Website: apple
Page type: billing-address
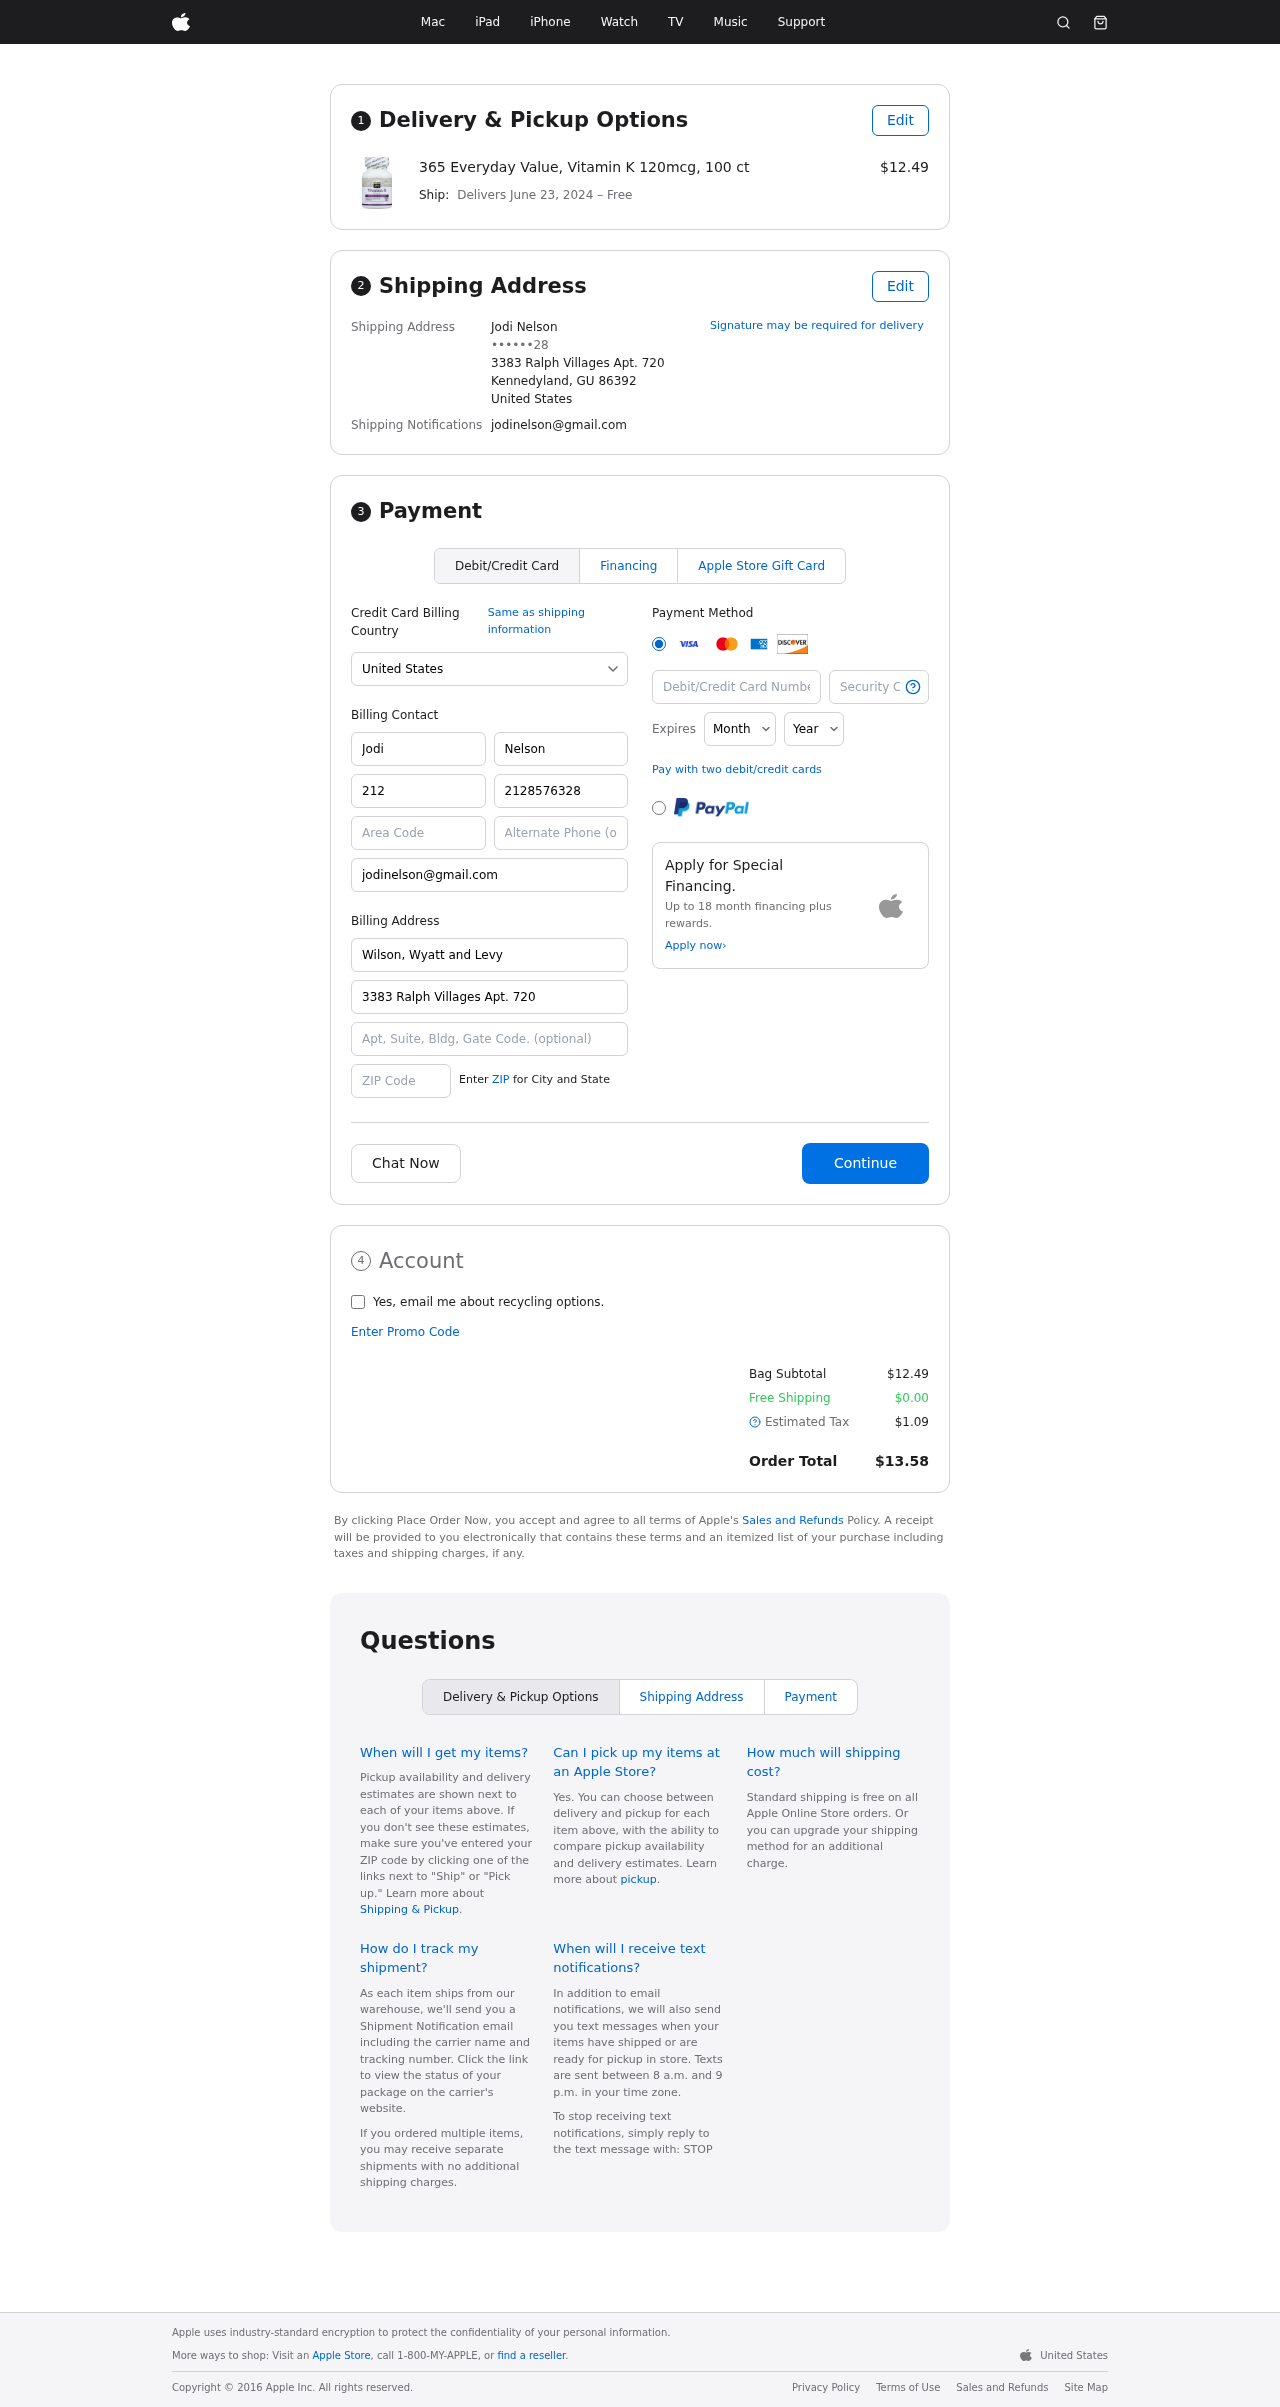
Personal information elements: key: PII_CARD_CVV
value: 507
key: PII_CARD_EXPIRY_MONTH
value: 08
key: PII_CARD_EXPIRY_YEAR
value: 30
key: PII_CARD_NUMBER
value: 6551 6091 8813 5063
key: PII_CITY_STATE_ZIP
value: Kennedyland, GU 86392
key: PII_COUNTRY
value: United States
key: PII_EMAIL
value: jodinelson@gmail.com
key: PII_FULLNAME
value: Jodi Nelson
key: PII_STREET
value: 3383 Ralph Villages Apt. 720
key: PII_PHONE_MASKED
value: ••••••28
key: PII_BILLING_FIRSTNAME
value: Jodi
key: PII_BILLING_LASTNAME
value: Nelson
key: PII_BILLING_PHONE_AREA
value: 212
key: PII_BILLING_PHONE
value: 2128576328
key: PII_BILLING_EMAIL
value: jodinelson@gmail.com
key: PII_BILLING_COMPANY
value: Wilson, Wyatt and Levy
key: PII_BILLING_STREET
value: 3383 Ralph Villages Apt. 720
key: PII_BILLING_POSTCODE
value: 86392
Product elements: key: PRODUCT1_NAME
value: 365 Everyday Value, Vitamin K 120mcg, 100 ct
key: PRODUCT1_PRICE
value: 12.49
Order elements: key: ORDER_DELIVERY_DATE
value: June 23, 2024
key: ORDER_SUBTOTAL
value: $12.49
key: ORDER_SHIPPING_COST
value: $0.00
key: ORDER_TAX
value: $1.09
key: ORDER_TOTAL
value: $13.58